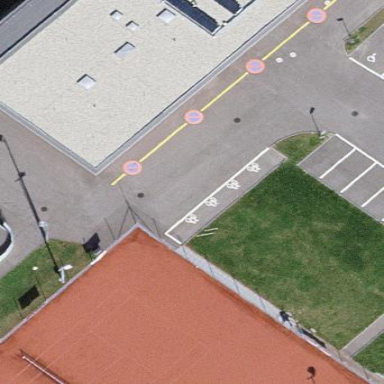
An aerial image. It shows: Bicycle parking area.